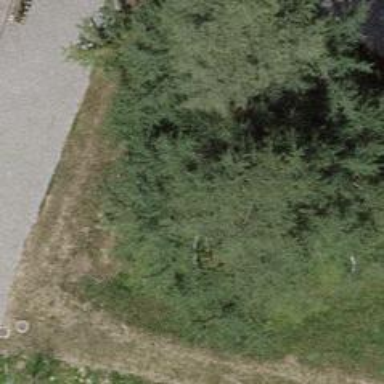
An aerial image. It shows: Evergreen needle-leaved tree.